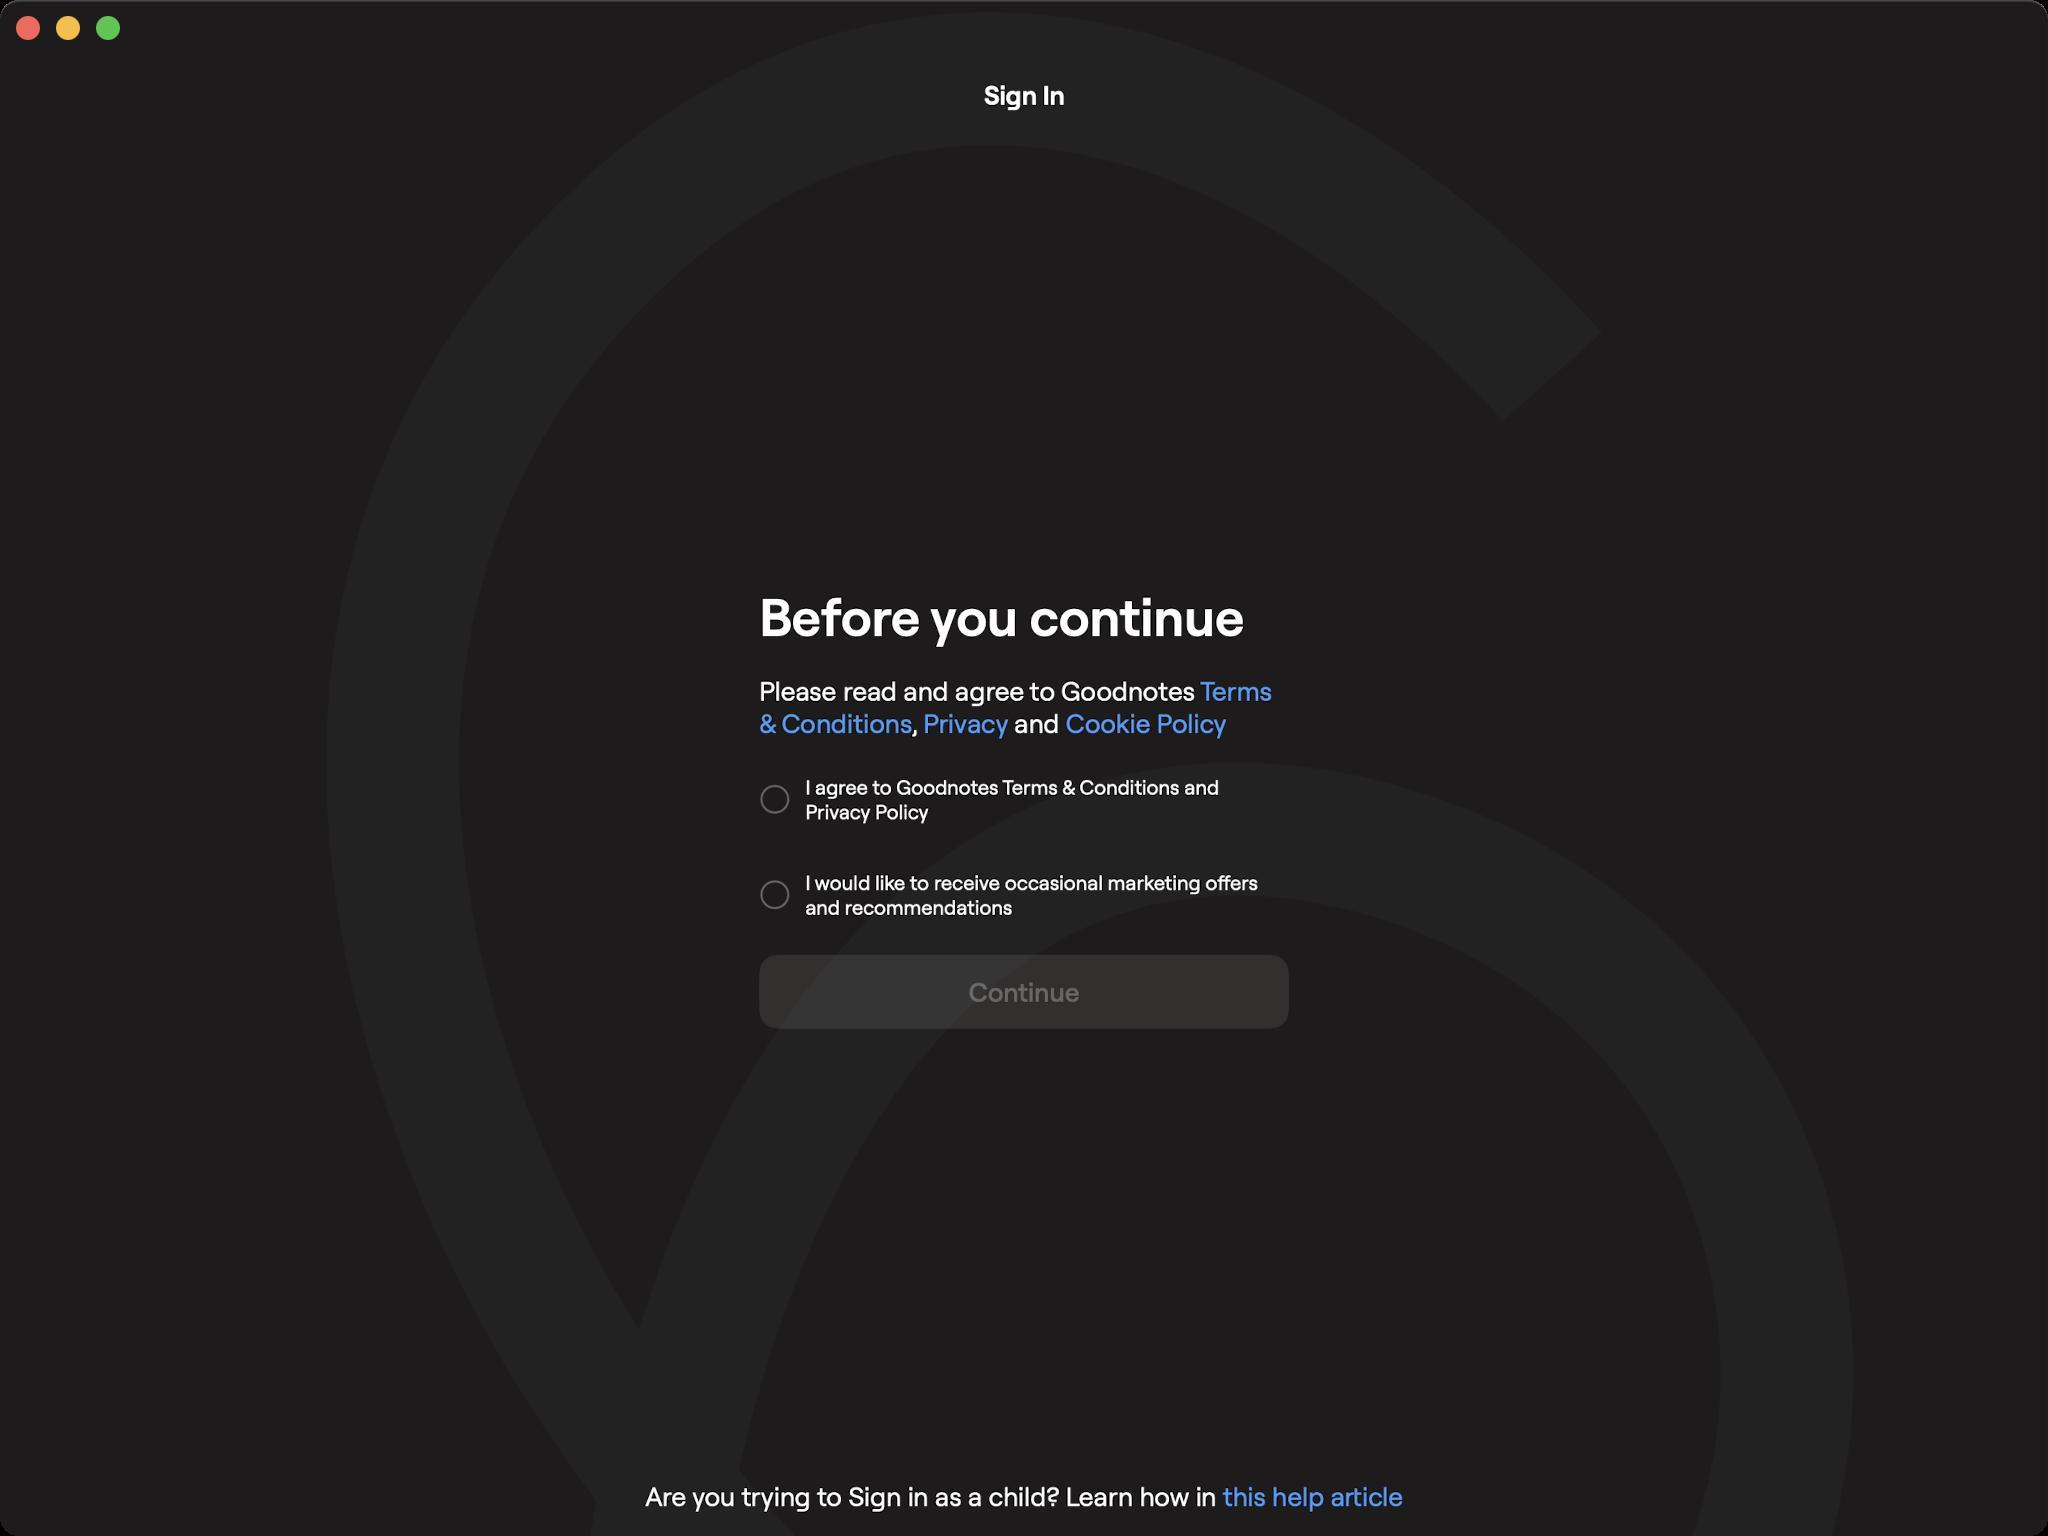
Accessibility tree:
{"name": "Goodnotes", "role": "AXWindow", "description": null, "role_description": "standard window", "value": null, "position": "352.00;95.00", "size": "1024;768", "children": [{"name": null, "role": "AXGroup", "description": null, "role_description": "group", "value": null, "position": "0.00;0.00", "size": "1024;768", "children": [{"name": null, "role": "AXGroup", "description": null, "role_description": "group", "value": null, "position": "0.00;0.00", "size": "1024;28", "children": []}, {"name": null, "role": "AXGroup", "description": null, "role_description": "group", "value": null, "position": "0.00;0.00", "size": "1024;15", "children": []}, {"name": null, "role": "AXGroup", "description": null, "role_description": "group", "value": null, "position": "0.00;0.00", "size": "1024;768", "children": [{"name": null, "role": "AXGroup", "description": null, "role_description": "Nav bar", "value": null, "position": "0.00;27.72", "size": "1024;38", "children": [{"name": null, "role": "AXStaticText", "description": "Sign In", "role_description": "text", "value": null, "position": "492.03;39.27", "size": "41;16", "children": []}]}, {"name": null, "role": "AXGroup", "description": null, "role_description": "group", "value": null, "position": "0.00;0.00", "size": "1024;768", "children": [{"name": null, "role": "AXGroup", "description": null, "role_description": "group", "value": null, "position": "0.00;0.00", "size": "1024;768", "children": [{"name": null, "role": "AXStaticText", "description": "Before you continue", "role_description": "text", "value": null, "position": "379.61;291.83", "size": "243;33", "children": []}, {"name": null, "role": "AXStaticText", "description": "Please read and agree to Goodnotes Terms & Conditions, Privacy and Cookie Policy", "role_description": "text", "value": null, "position": "379.61;337.26", "size": "260;32", "children": []}, {"name": null, "role": "AXButton", "description": "I agree to Goodnotes Terms & Conditions and Privacy Policy", "role_description": "button", "value": null, "position": "379.61;381.92", "size": "265;35", "children": []}, {"name": null, "role": "AXButton", "description": "I would like to receive occasional marketing offers and recommendations", "role_description": "button", "value": null, "position": "379.61;429.66", "size": "265;35", "children": []}, {"name": null, "role": "AXButton", "description": "Continue", "role_description": "button", "value": null, "position": "379.61;487.80", "size": "265;16", "children": []}, {"name": null, "role": "AXStaticText", "description": "Are you trying to Sign in as a child? Learn how in this help article", "role_description": "text", "value": null, "position": "322.44;739.97", "size": "379;16", "children": []}, {"name": null, "role": "AXImage", "description": "signupscreenbkg", "role_description": "image", "value": null, "position": "162.86;6.16", "size": "765;762", "children": []}]}]}]}]}, {"name": null, "role": "AXButton", "description": null, "role_description": "close button", "value": null, "position": "7.00;6.00", "size": "14;16", "children": []}, {"name": null, "role": "AXButton", "description": null, "role_description": "full screen button", "value": null, "position": "47.00;6.00", "size": "14;16", "children": [{"name": null, "role": "AXGroup", "description": null, "role_description": "group", "value": null, "position": "47.00;6.00", "size": "14;16", "children": [{"name": null, "role": "AXGroup", "description": null, "role_description": "group", "value": null, "position": "47.00;6.00", "size": "14;16", "children": []}]}]}, {"name": null, "role": "AXButton", "description": null, "role_description": "minimize button", "value": null, "position": "27.00;6.00", "size": "14;16", "children": []}]}